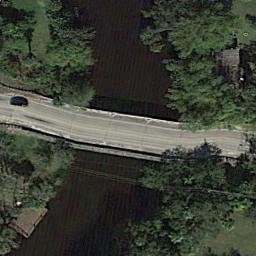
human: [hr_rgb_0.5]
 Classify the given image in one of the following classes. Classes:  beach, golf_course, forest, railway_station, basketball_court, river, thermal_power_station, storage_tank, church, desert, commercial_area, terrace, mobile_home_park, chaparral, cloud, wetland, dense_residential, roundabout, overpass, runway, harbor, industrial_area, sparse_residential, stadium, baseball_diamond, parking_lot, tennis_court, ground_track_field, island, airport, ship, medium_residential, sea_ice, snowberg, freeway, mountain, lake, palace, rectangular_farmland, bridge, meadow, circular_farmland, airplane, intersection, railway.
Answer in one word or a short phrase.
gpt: bridge